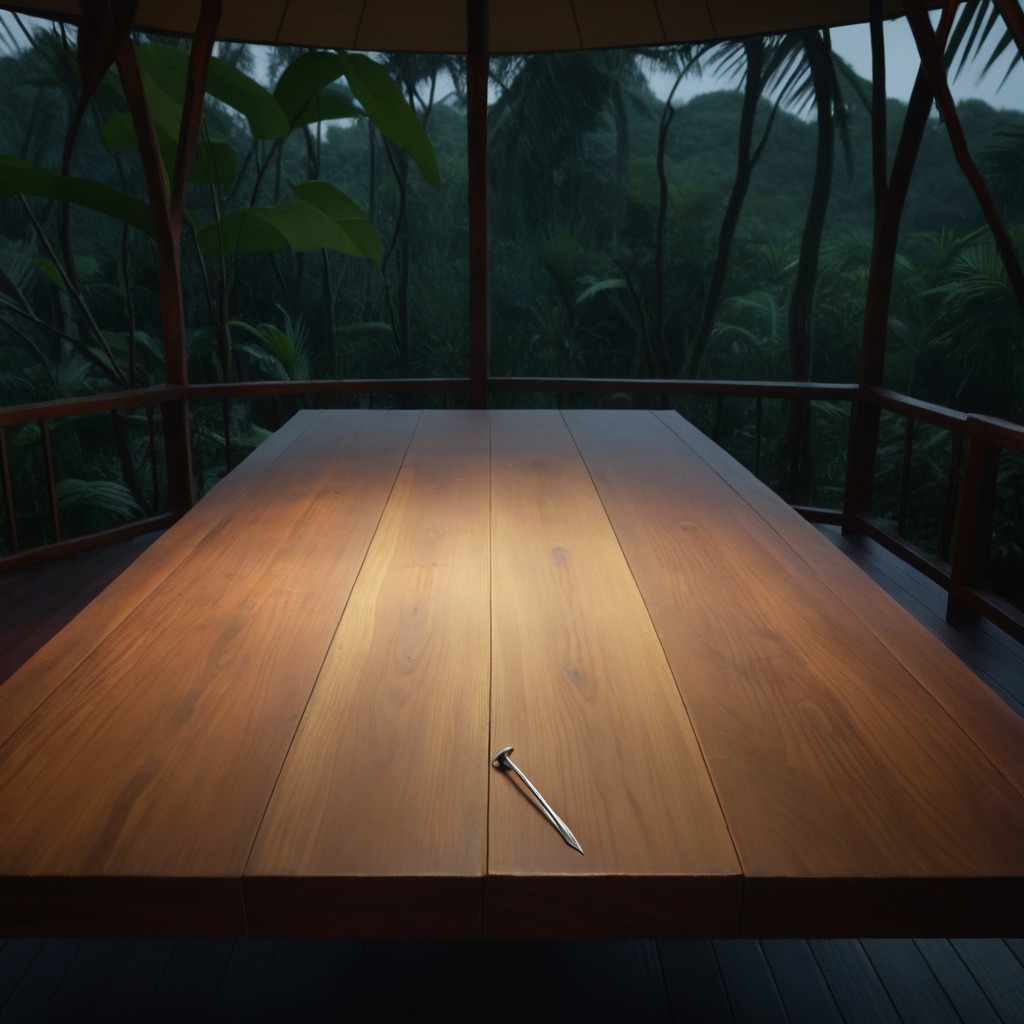
A rusty iron nail is lying on a wooden table in a jungle field workshop tent at night.